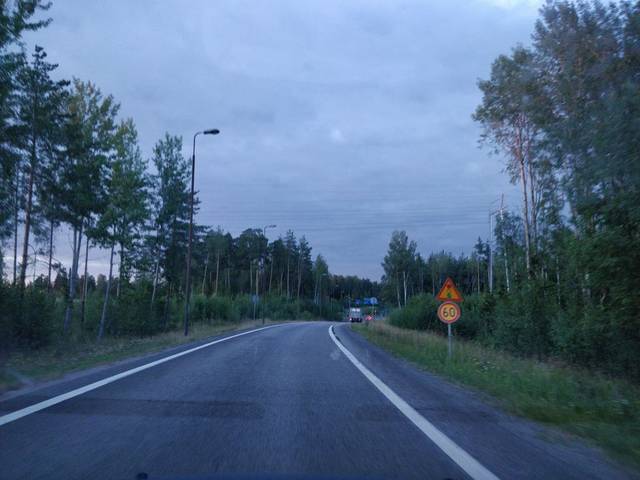
Region: Finland
Coordinates: 60.385, 25.119